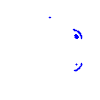
Particle: electron